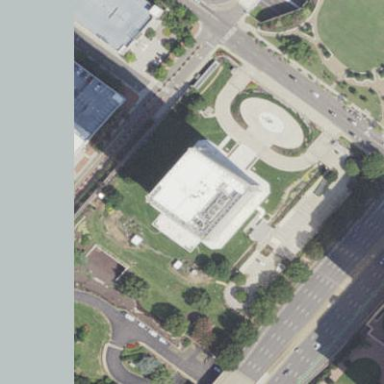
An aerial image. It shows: Building.